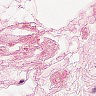
Metastatic tissue present: no